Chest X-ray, PA view. Patient: 52 years old, sex M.
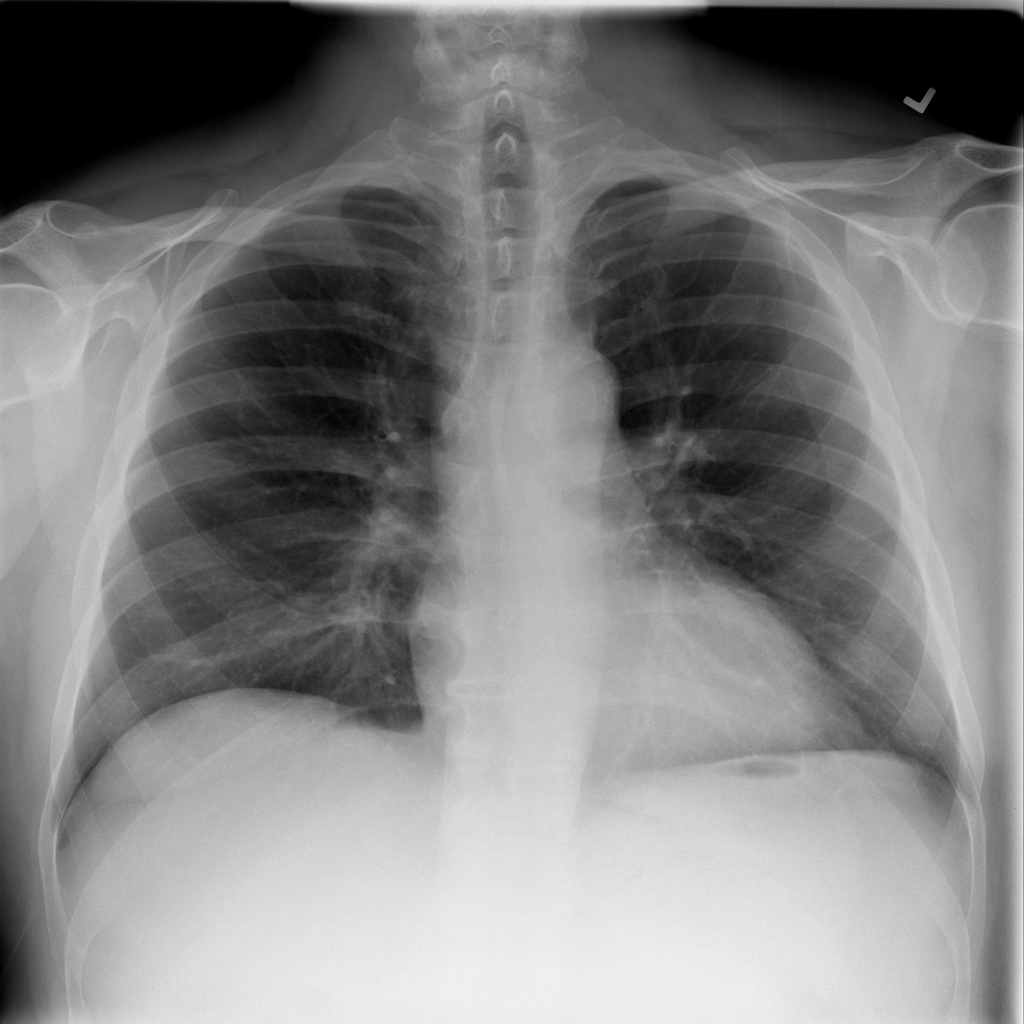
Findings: No Finding